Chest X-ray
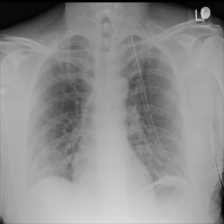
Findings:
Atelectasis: negative
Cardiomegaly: negative
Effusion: negative
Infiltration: negative
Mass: negative
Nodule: negative
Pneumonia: negative
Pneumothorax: negative
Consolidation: negative
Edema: negative
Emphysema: negative
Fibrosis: negative
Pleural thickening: negative
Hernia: negative